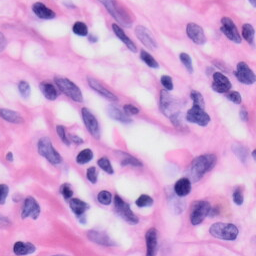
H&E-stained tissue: Skin